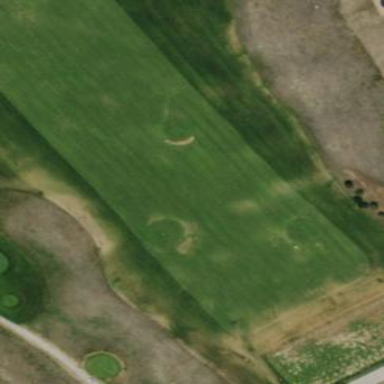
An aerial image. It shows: Grassy area designated as driving range for golf.